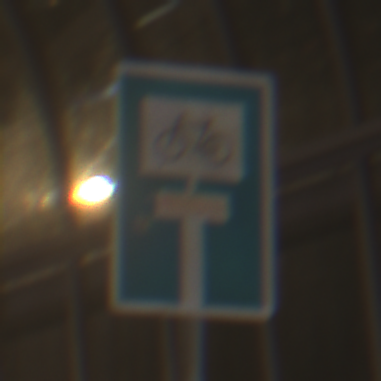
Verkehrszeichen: SackgasseRadverkehrDurchlaessig
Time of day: NotSpecified
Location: Indoor (Urban)
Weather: NotSpecified
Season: NotSpecified
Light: Artificial